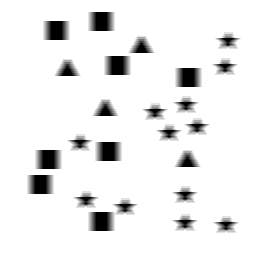
Squares: 8
Triangles: 4
Stars: 12
Total shapes: 24